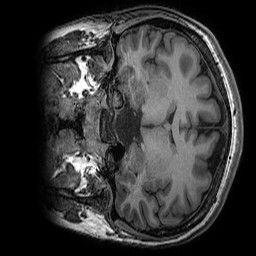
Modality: T1w
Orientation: coronal
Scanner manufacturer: ge
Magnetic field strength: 3 T
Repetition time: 0.008156 s
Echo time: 0.00318 s